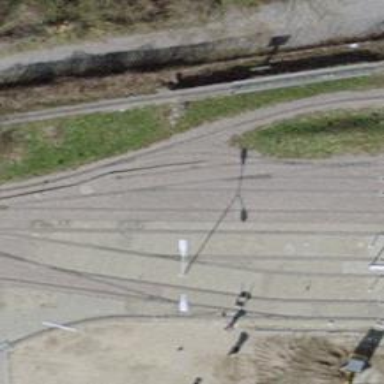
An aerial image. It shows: Miniature railway.